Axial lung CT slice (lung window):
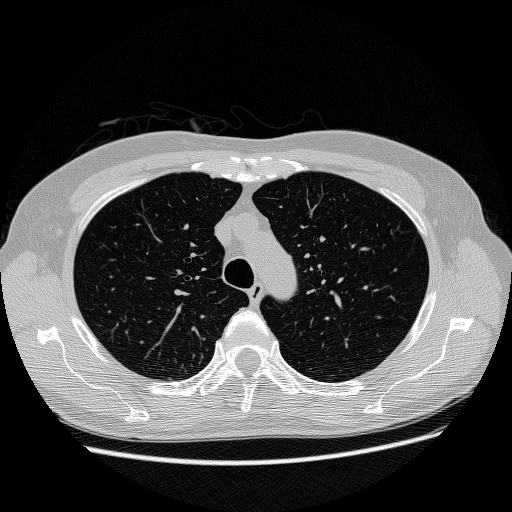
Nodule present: no